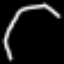
Label: octagon